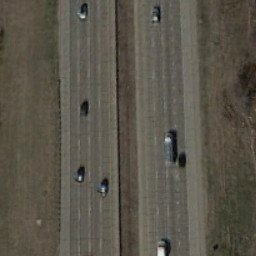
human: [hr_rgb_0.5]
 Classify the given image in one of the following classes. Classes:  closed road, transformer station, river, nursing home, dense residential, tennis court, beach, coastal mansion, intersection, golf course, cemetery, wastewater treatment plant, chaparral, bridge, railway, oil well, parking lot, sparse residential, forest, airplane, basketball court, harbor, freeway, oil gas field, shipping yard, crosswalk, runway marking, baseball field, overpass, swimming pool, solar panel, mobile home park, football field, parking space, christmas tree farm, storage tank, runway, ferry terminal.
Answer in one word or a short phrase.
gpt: freeway